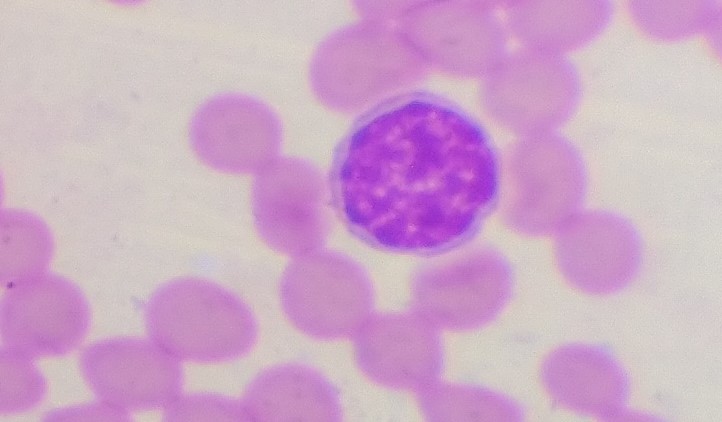
White blood cell type: Lymphocyte